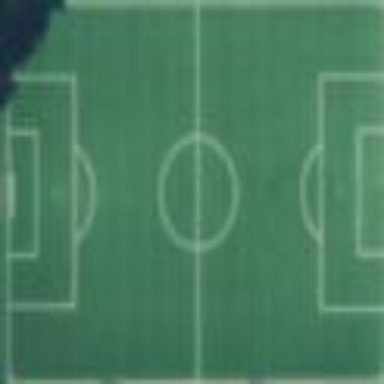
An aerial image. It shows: Artificial turf soccer pitch for leisure land.